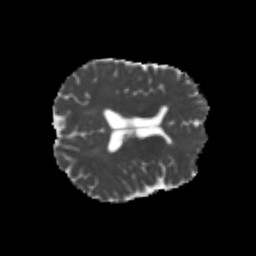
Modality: MD
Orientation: axial
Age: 21
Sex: male
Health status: healthy
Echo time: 0.074 s